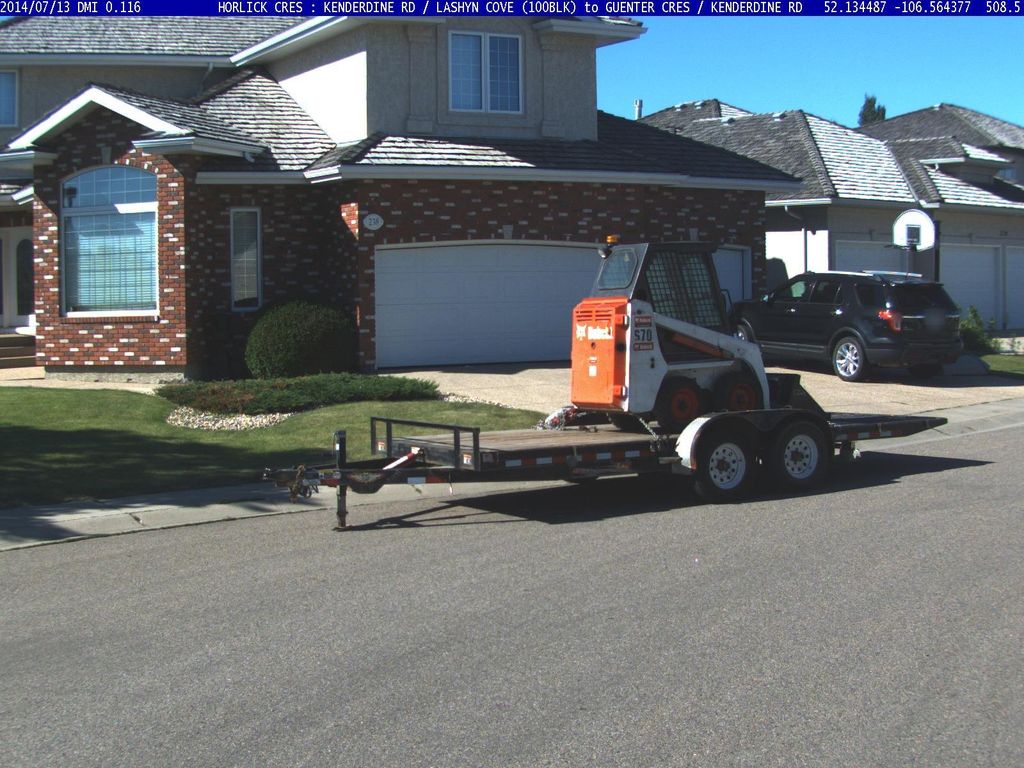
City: saskatoon